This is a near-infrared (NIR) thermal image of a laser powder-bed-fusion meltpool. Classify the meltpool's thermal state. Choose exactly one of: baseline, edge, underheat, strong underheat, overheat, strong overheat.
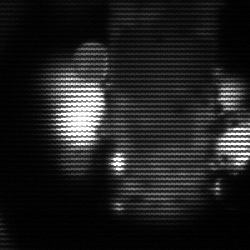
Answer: strong underheat